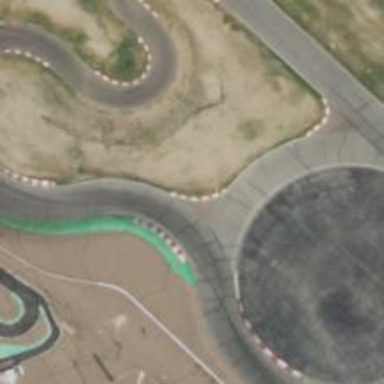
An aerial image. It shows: Motor sport raceway.